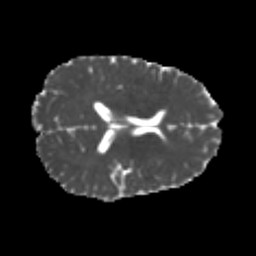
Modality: MD
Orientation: axial
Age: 20
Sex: male
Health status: healthy
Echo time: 0.074 s